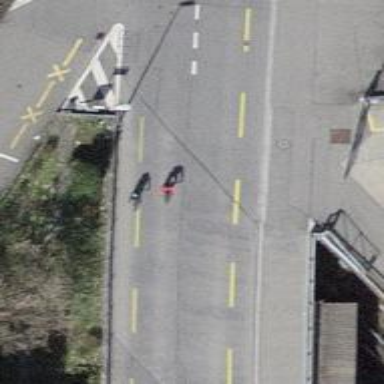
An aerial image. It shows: Public transport stop position.